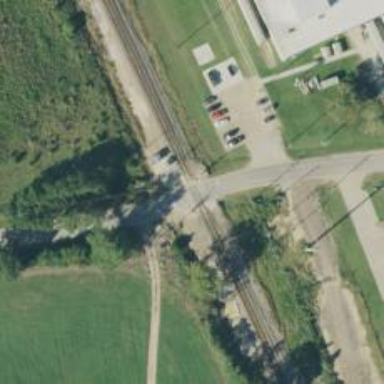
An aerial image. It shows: Level crossing with light signals and saltire markings.